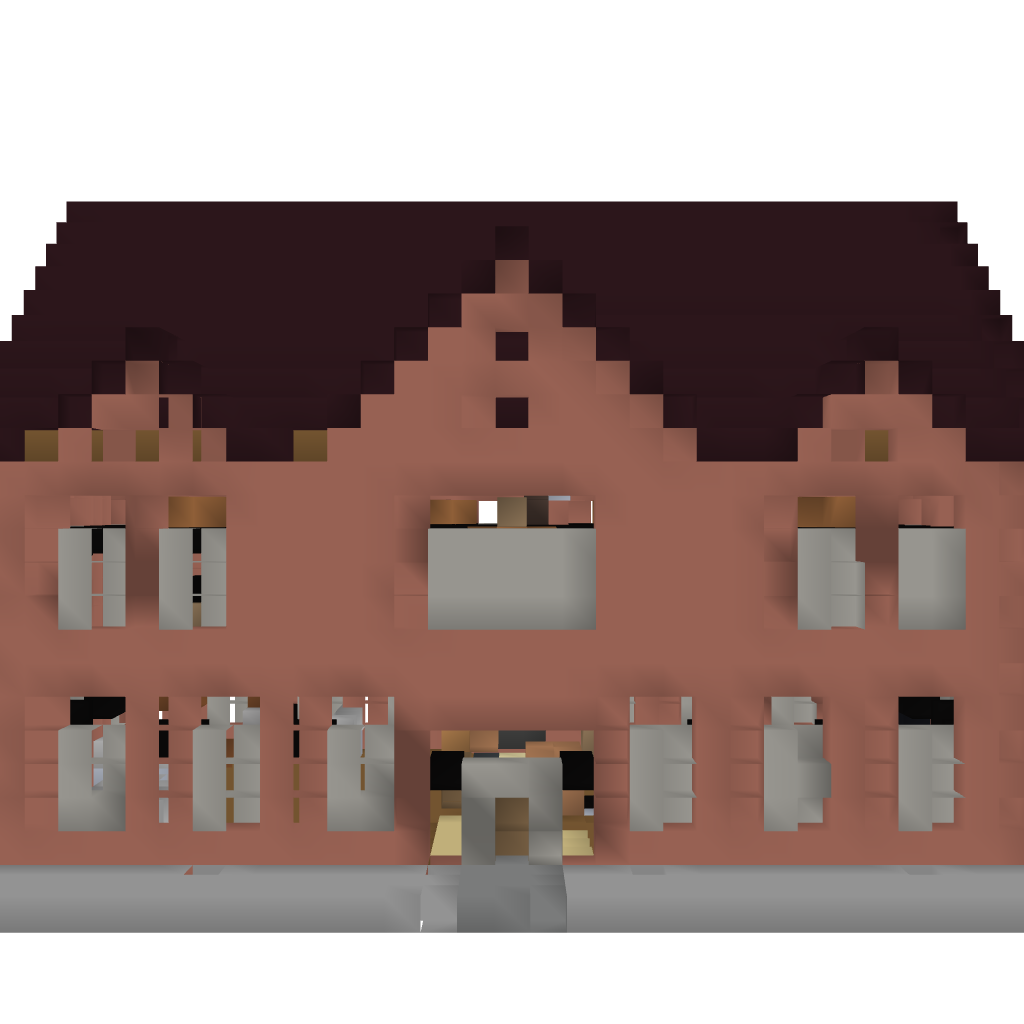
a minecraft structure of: Large Brick House